Chest X-ray. View position: PA
Patient age: 57
Patient sex: F
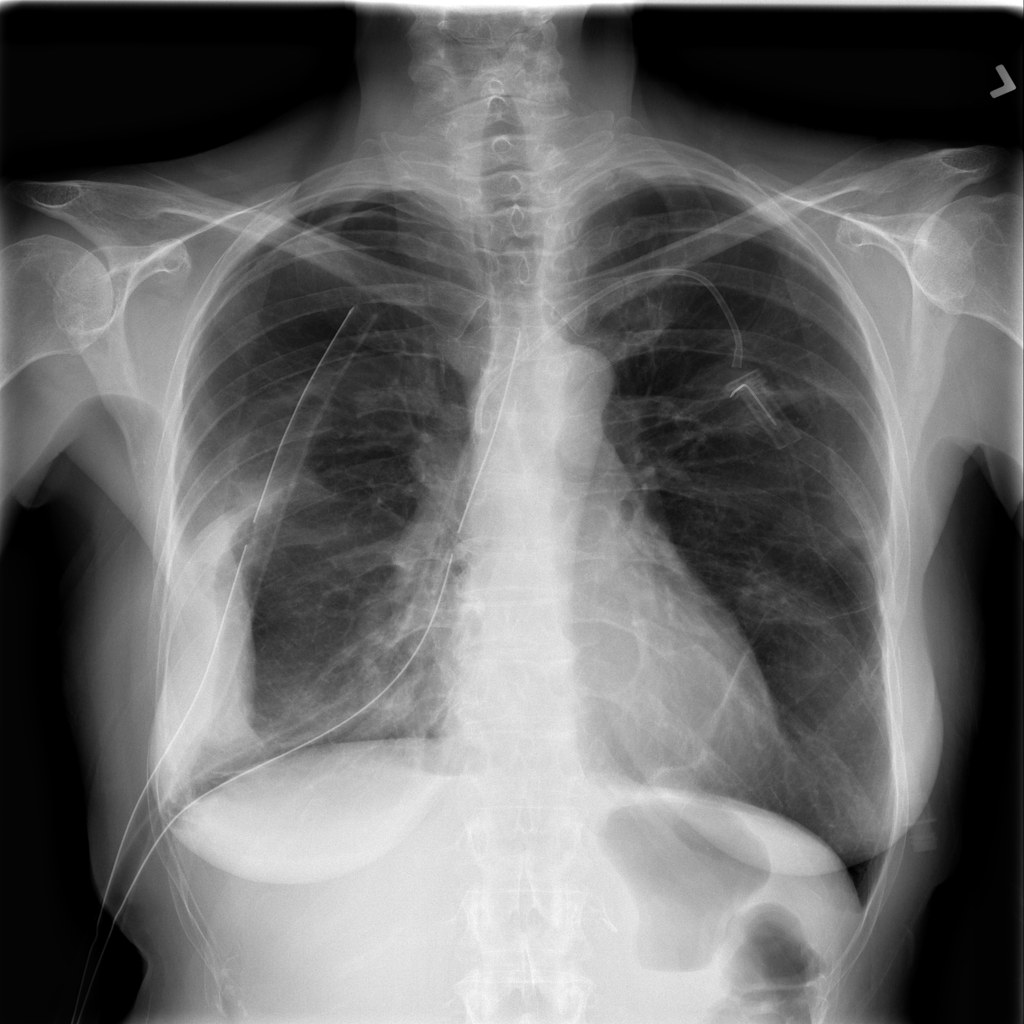
Finding: Pneumothorax